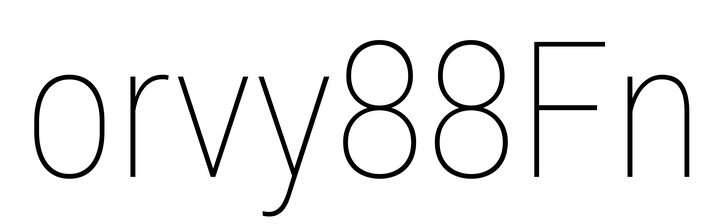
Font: Roboto_Condensed_Thin